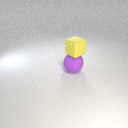
small yellow rubber cube above large purple rubber sphere